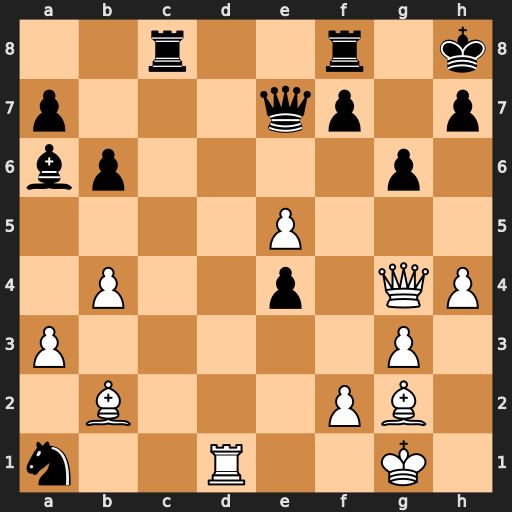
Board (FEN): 2r2r1k/p3qp1p/bp4p1/4P3/1P2p1QP/P5P1/1B3PB1/n2R2K1
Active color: w
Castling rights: -
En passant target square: -
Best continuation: e6+ Kg8 Rd7